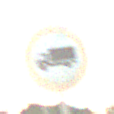
Verkehrszeichen: VerbotFuerKraftfahrzeugeUeberDreiKommaFuenfTonnen
Umgebung: Outdoor, RoadRail
Tageszeit: SunriseSunset
Wetter: PartlyCloudy
Licht: Natural
Jahreszeit: NotSpecified
Kontrast: LowContrast